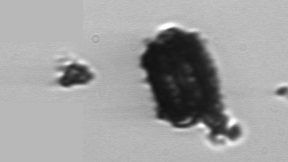
Label: Thalassiosira_TAG_external_detritus